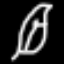
Label: leaf